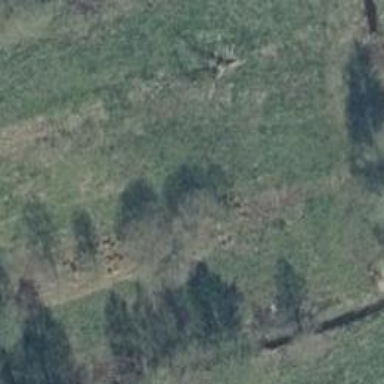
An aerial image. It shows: Row of deciduous broadleaved trees.